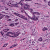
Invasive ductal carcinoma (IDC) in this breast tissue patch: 1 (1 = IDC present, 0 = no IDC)